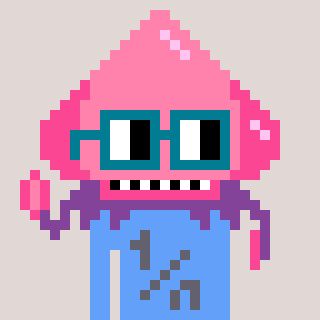
a pixel art character with square dark green glasses, a squid-shaped head and a blue-colored body on a warm background